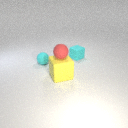
small cyan rubber sphere behind large yellow rubber cube